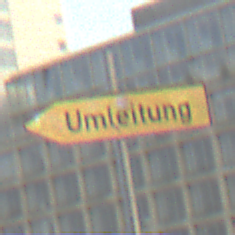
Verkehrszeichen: UmleitungswegweiserLinksweisend
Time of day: SunriseSunset
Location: Outdoor (Urban)
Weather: PartlyCloudy
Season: NotSpecified
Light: Natural